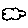
Label: cloud